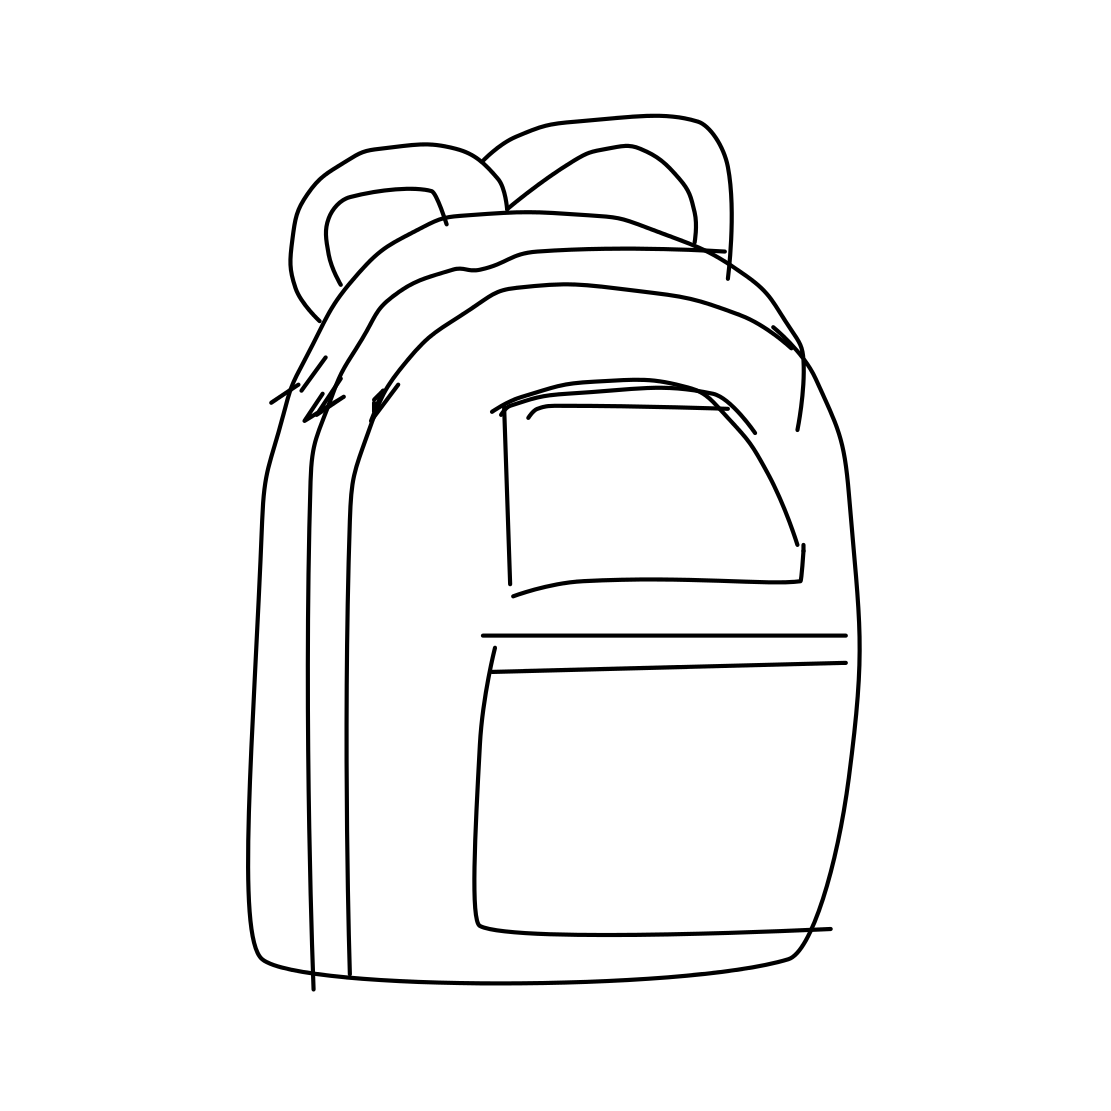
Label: backpack